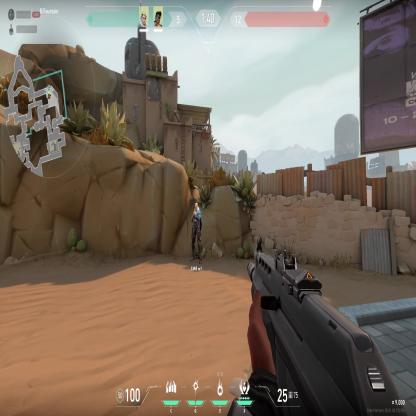
Label: teammate